Interaction volume radius: 10 \u00c5
Interaction volume height: 35 \u00c5
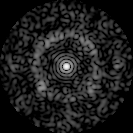
Disorder parameter: 0.7613